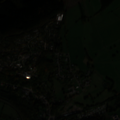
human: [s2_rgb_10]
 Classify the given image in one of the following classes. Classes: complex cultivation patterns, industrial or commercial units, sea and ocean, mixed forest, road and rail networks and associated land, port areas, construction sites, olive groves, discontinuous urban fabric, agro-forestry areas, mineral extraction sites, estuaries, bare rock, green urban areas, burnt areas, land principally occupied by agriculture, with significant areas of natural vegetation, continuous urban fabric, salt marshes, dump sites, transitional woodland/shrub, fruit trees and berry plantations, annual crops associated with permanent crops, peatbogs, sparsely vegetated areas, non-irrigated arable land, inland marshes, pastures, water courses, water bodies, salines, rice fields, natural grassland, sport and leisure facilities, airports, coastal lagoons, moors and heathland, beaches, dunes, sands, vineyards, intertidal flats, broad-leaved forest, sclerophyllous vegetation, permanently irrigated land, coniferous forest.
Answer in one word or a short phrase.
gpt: discontinuous urban fabric, pastures, complex cultivation patterns, land principally occupied by agriculture, with significant areas of natural vegetation, coniferous forest, mixed forest